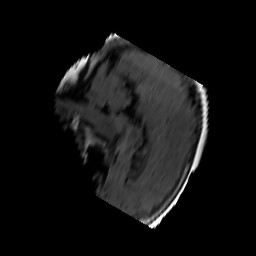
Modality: FLAIR
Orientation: sagittal
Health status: ill
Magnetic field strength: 3 T